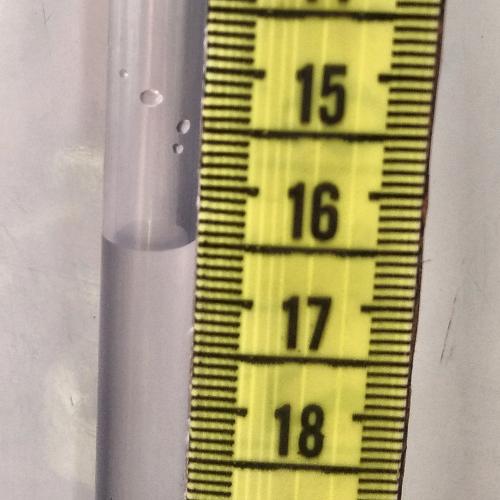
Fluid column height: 16.5 cm